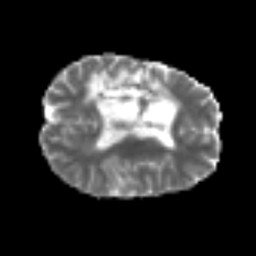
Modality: MD
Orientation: axial
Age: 31
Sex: female
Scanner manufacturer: siemens
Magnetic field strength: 3 T
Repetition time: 6.1 s
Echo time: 0.101 s